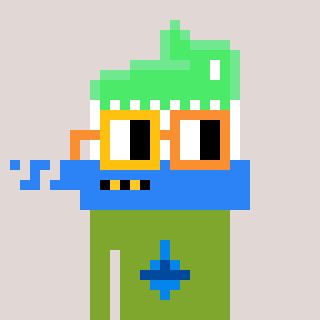
a pixel art character with square yellow and orange glasses, a toothbrush-shaped head and a slimegreen-colored body on a warm background